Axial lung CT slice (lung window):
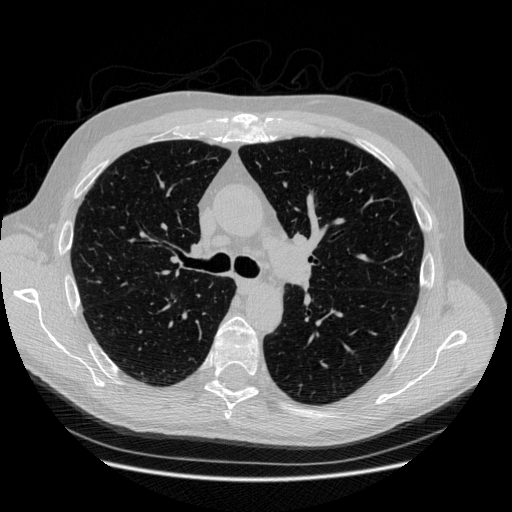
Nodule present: no